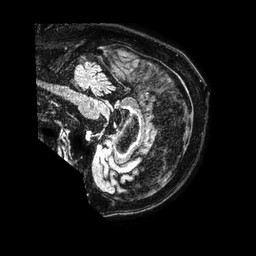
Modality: FLAIR
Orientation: sagittal
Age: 69
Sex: male
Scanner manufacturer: philips
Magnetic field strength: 1.5 T
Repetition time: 4.8 s
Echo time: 0.3 s